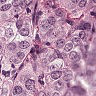
Metastatic tissue present: yes